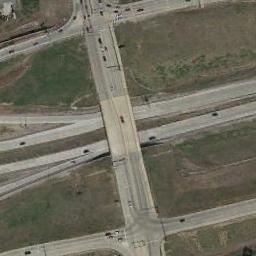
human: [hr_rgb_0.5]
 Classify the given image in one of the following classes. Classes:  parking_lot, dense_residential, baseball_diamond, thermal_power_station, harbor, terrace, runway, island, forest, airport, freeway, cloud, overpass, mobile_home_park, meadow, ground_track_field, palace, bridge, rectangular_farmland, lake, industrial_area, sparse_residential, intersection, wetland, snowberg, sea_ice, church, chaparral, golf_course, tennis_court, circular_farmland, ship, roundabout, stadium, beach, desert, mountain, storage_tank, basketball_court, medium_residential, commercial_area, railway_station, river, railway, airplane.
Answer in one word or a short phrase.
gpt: overpass